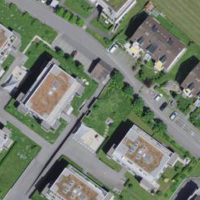
EUNIS habitat code: 54
Species observed at this site:
Parnassia palustris